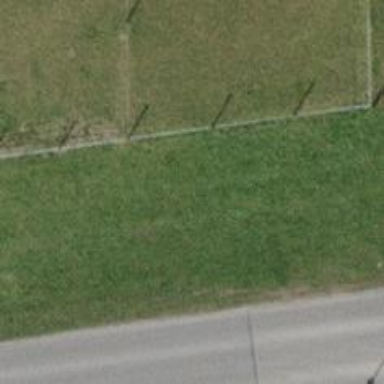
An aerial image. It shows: Fence is in the image.